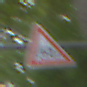
Verkehrszeichen: RadverkehrRechts
Umgebung: Outdoor, Urban
Tageszeit: MorningAfternoon
Wetter: Overcast
Licht: Natural
Jahreszeit: NotSpecified
Kontrast: LowContrast